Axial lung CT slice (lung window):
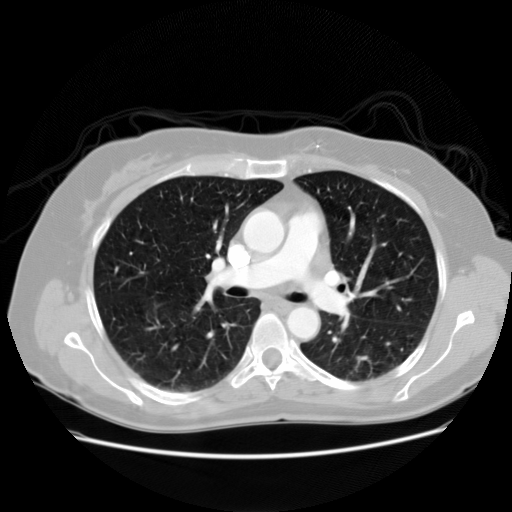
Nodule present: no